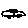
Label: car